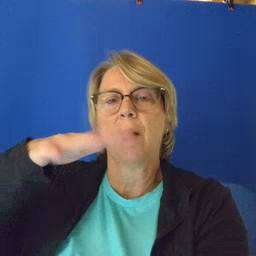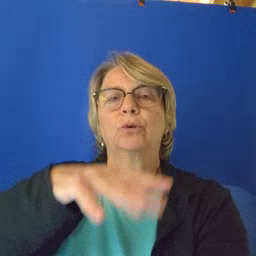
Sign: helicopter